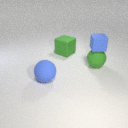
large blue rubber sphere in front of large green rubber cube